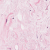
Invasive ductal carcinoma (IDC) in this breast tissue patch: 0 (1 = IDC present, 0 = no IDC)